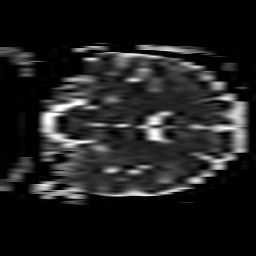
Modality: ADC
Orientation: coronal
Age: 47
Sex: female
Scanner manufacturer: philips
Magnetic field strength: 3 T
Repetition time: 3.763 s
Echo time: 0.06039 s